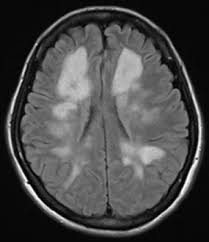
Label: notumor